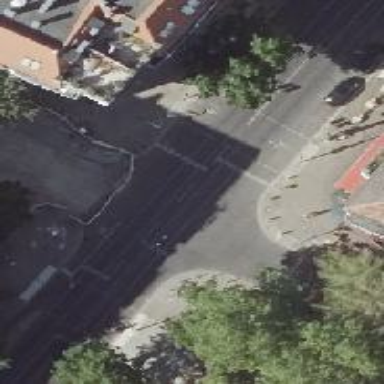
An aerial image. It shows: Unmarked crossing on the road.